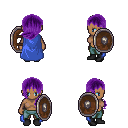
a pixel art fantasy rpg character, female body template, human, dark skin, blue cape, teal pants, purple left-swept hairstyle, bracelets, black shoes, shield, four views (front, back, left, right), 2x2 character sprite sheet, small pixel art, hard edges, no anti-aliasing